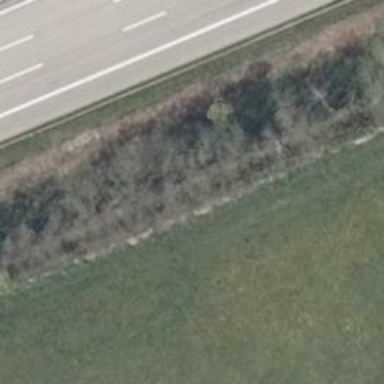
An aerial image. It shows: Row of broadleaved trees.